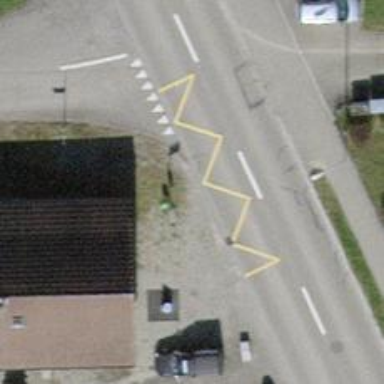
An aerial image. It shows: Bus stop with platform for public transport.